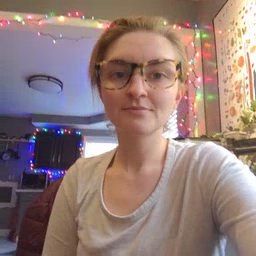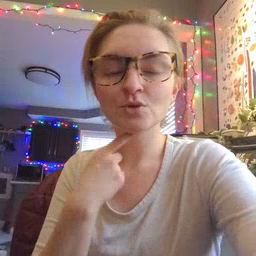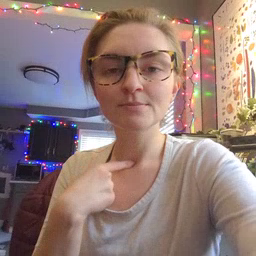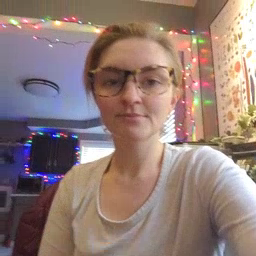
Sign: thirsty